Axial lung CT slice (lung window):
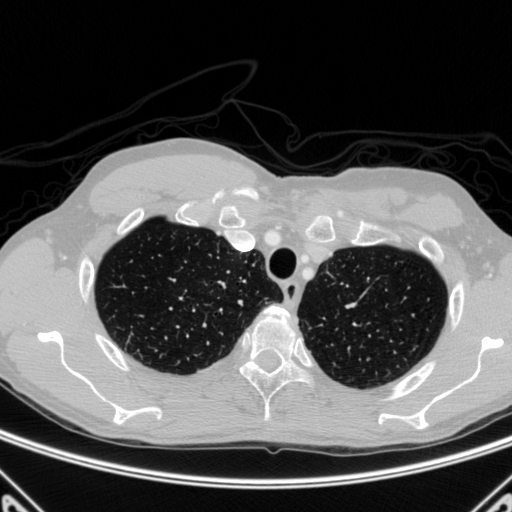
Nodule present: no